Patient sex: M
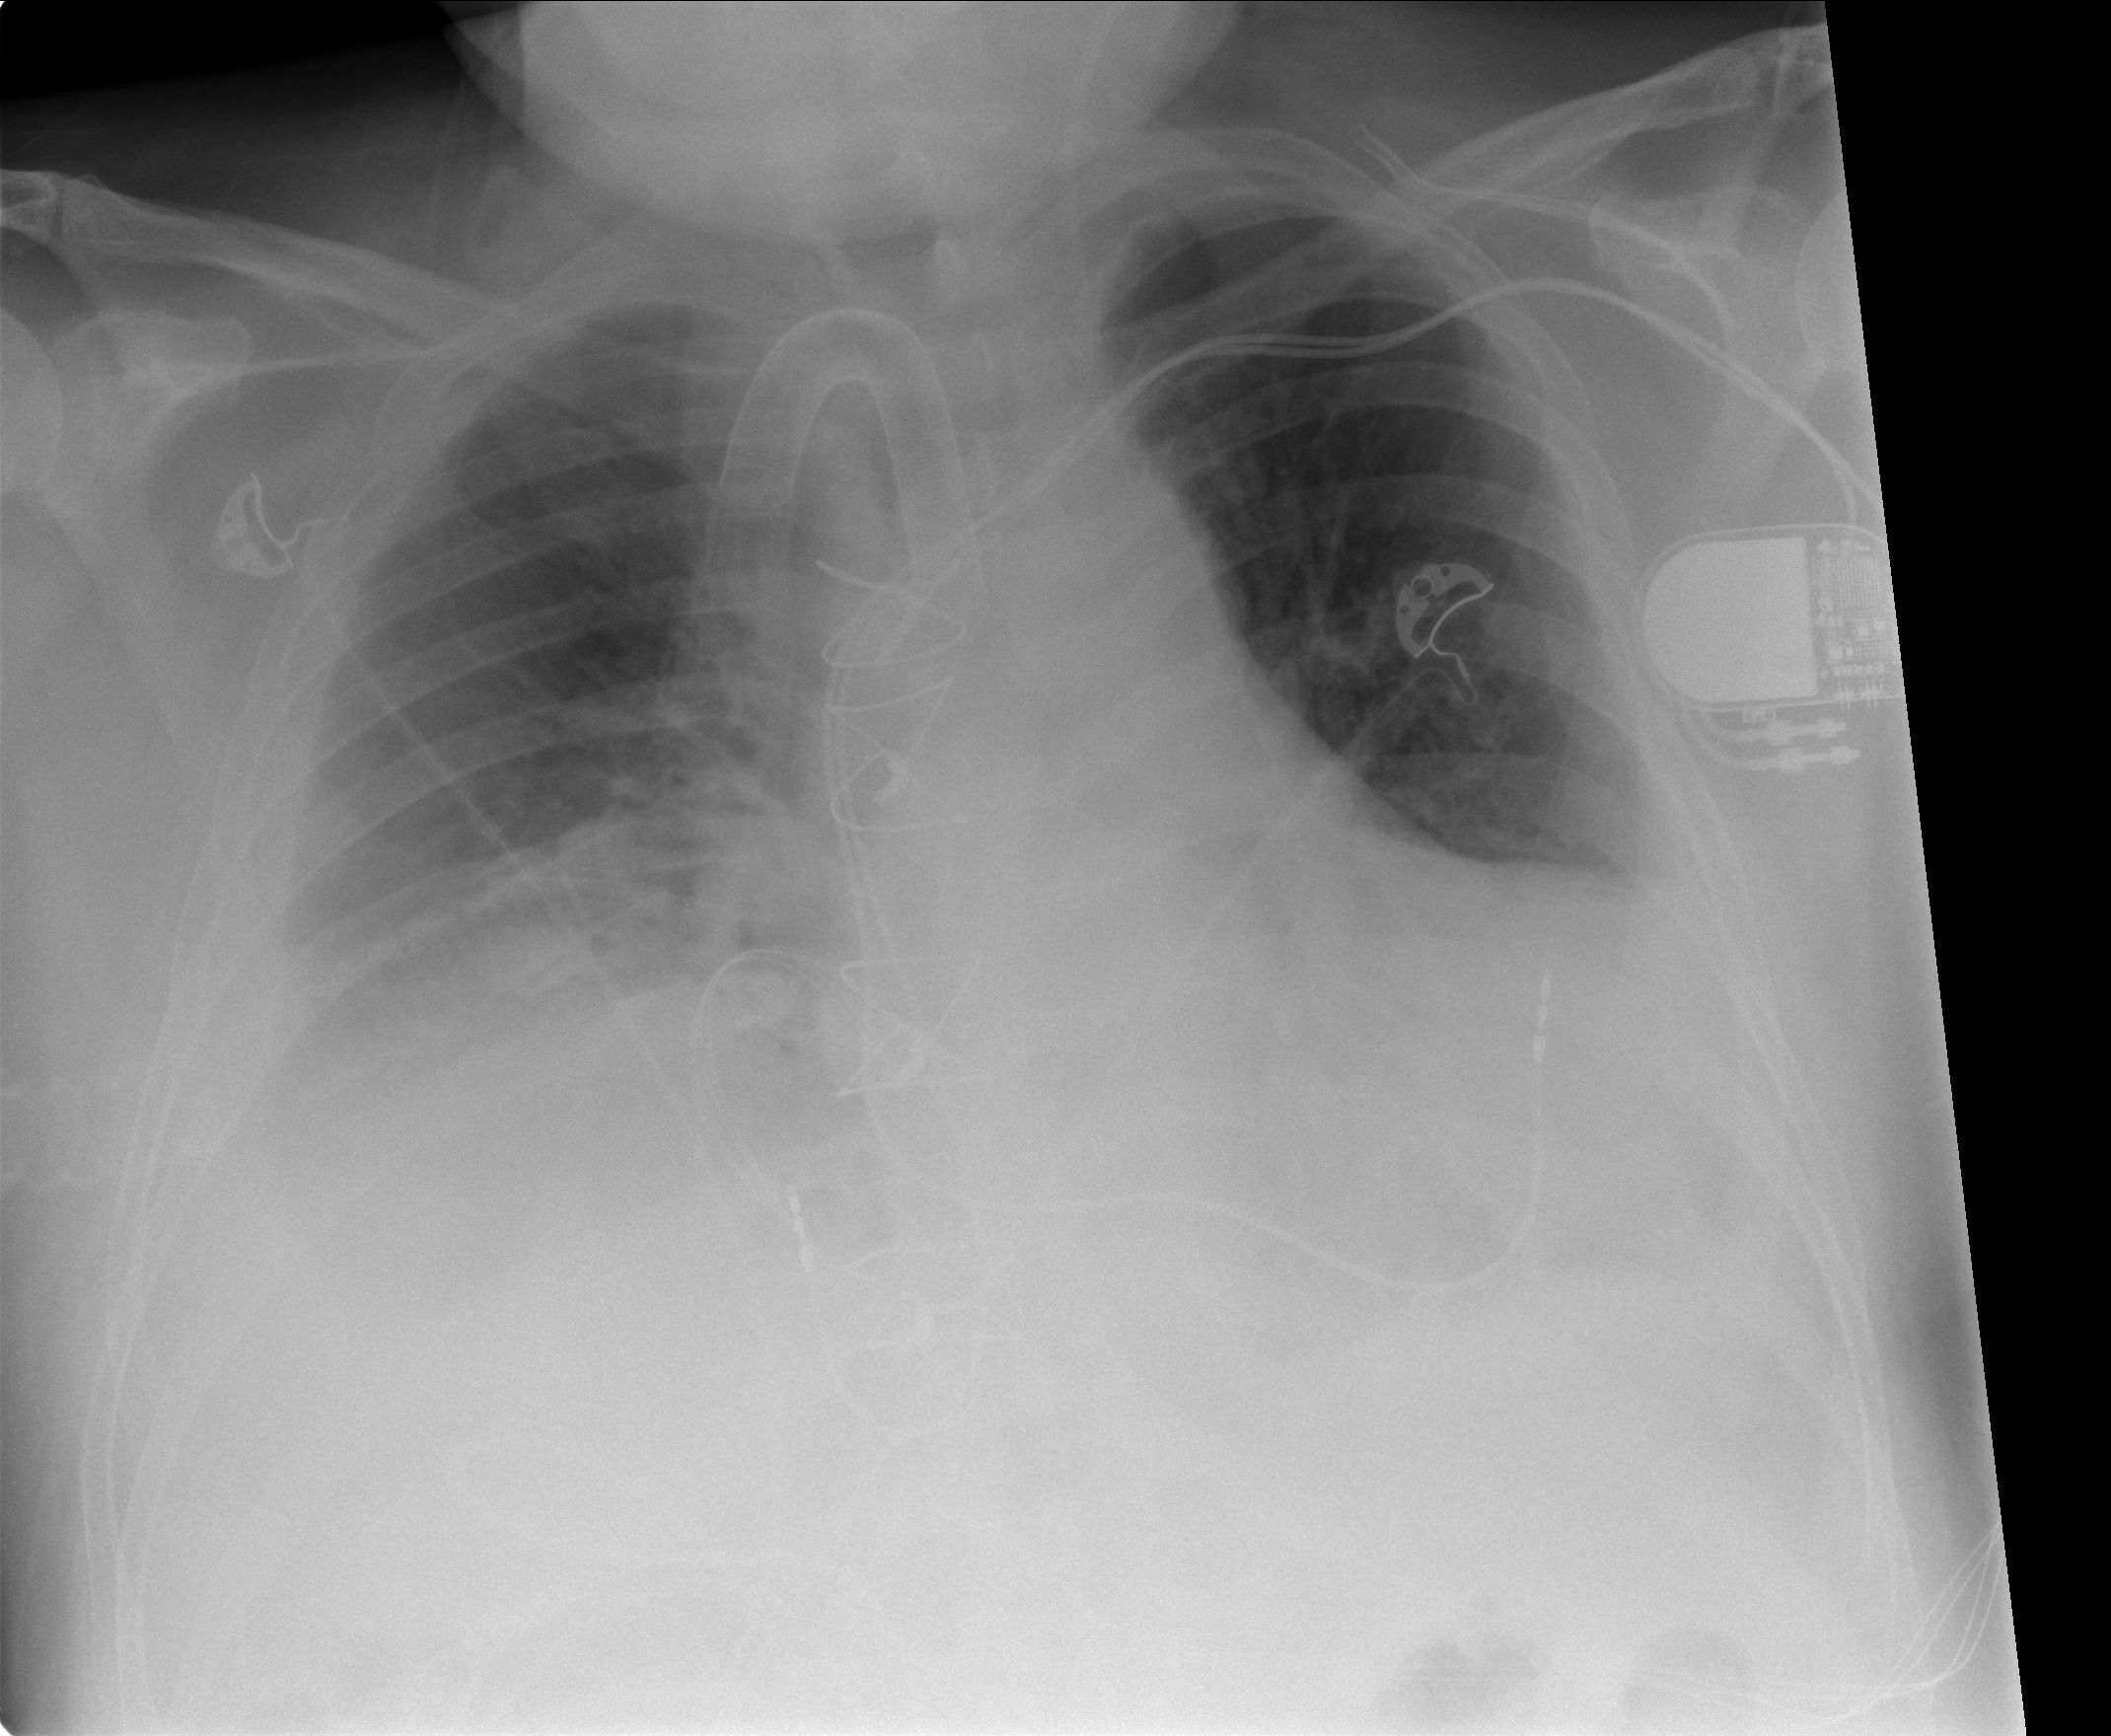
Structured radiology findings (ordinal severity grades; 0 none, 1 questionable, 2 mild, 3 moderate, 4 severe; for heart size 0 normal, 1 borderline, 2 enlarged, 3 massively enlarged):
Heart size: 2
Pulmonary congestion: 2
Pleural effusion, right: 2
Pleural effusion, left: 1
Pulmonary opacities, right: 0
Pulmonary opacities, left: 0
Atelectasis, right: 2
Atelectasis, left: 2